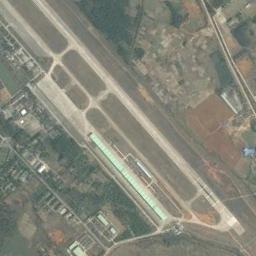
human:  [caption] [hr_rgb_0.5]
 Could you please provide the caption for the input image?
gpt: The airport is divided into two triangular areas by several runways .

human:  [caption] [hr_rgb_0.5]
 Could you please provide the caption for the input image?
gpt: A complex airport with many runways and buildings is surrounded by a residential area and green farmland .

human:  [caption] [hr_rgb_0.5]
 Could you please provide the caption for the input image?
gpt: An airport with some parallel runways in the vacant lot and some trees beside .

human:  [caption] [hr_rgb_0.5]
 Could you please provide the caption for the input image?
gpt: There is an airport surrounded by many houses and fields .

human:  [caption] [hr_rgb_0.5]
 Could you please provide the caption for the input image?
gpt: There are straight roads in the airport .